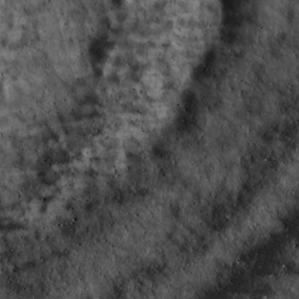
Label: non_frost